Here is the continuous-wavelet rendering of a rotor kit's vibration signal. Diagnose the rotating machine from this image, choosing from: normal, misalignment, unbalance, looseness.
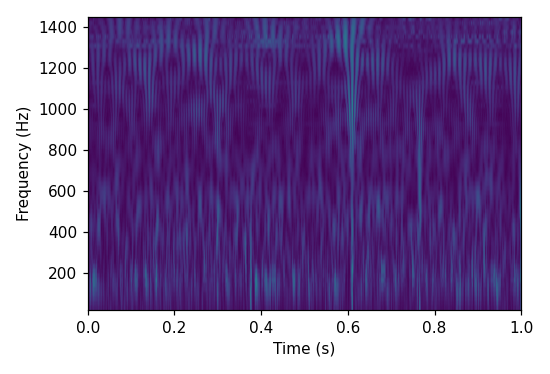
Answer: normal